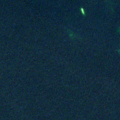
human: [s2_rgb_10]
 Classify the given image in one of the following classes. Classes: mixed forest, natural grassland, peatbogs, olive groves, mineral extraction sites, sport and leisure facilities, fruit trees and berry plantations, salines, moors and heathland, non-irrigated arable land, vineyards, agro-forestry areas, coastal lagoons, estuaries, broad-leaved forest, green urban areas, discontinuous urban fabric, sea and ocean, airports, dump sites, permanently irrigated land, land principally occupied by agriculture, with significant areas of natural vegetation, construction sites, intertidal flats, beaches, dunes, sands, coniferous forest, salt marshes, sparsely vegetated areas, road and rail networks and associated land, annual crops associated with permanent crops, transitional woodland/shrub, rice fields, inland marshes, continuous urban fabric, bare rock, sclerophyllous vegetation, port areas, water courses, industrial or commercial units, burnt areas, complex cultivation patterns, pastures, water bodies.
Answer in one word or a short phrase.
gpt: sea and ocean